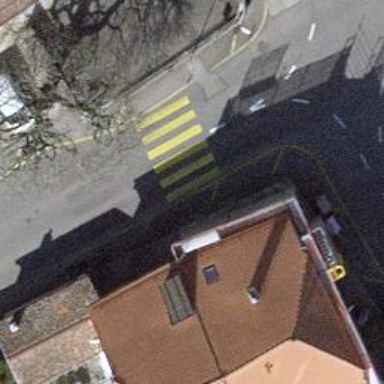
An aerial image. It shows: Zebra crossing on the road.